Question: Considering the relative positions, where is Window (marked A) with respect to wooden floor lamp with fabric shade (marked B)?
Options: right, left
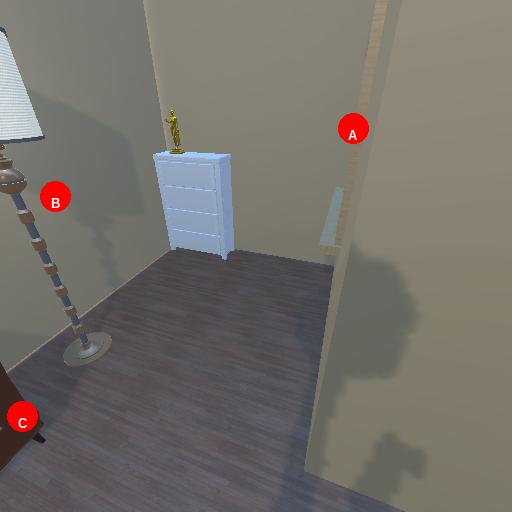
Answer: right